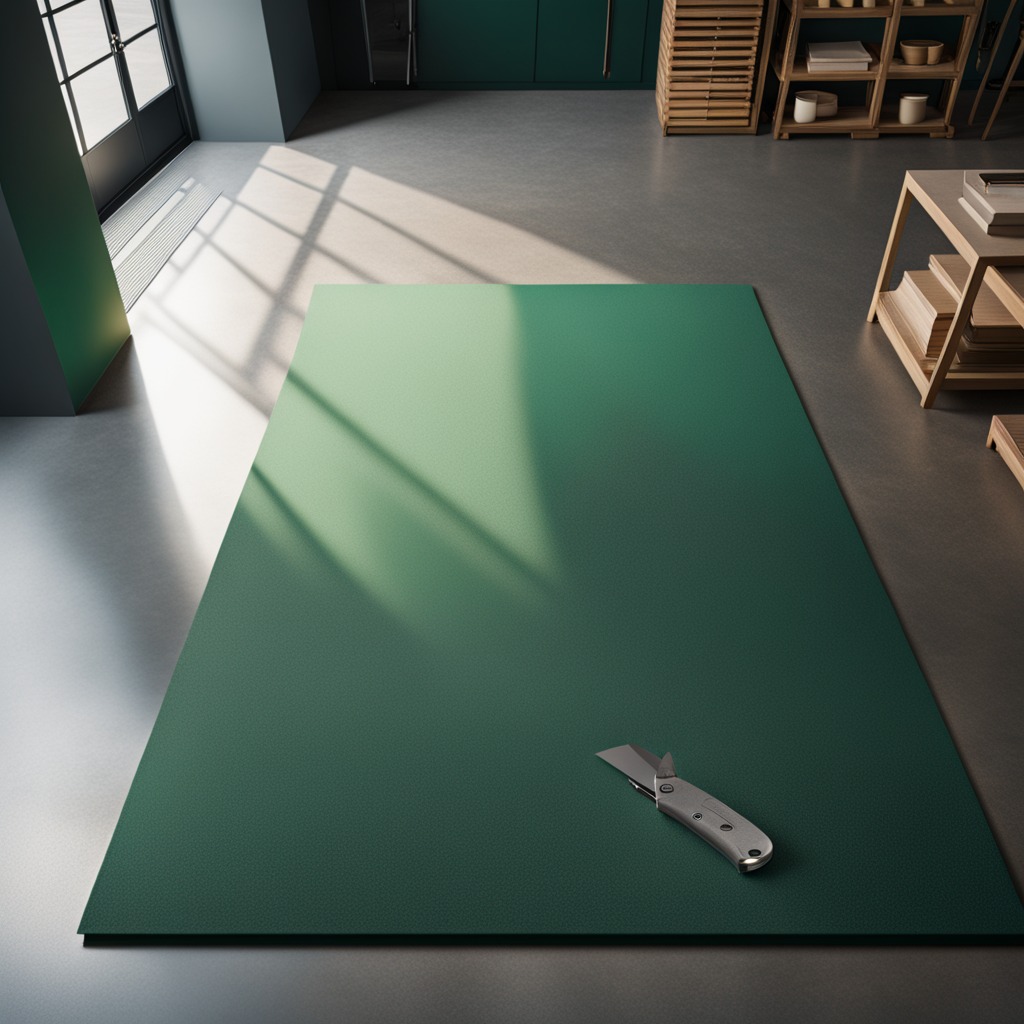
A utility knife lies on a clean granite tabletop covered with a green rubber mat inside a workshop under bright overhead lighting crisp shadows high clarity worn but beneath the mat